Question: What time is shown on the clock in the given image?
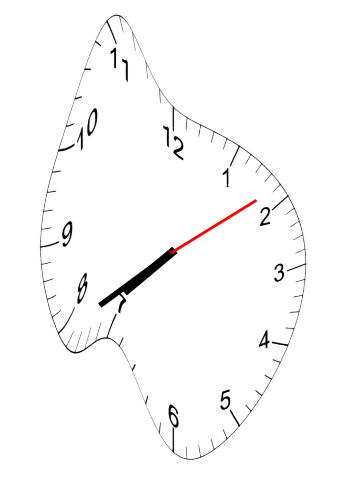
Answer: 07:39:09